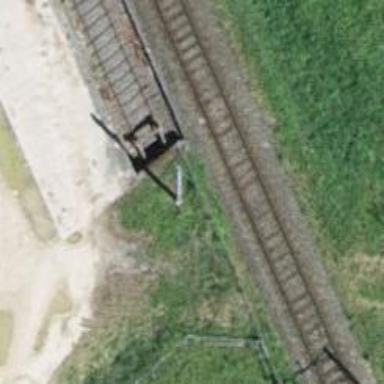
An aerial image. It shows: Railway buffer stop.